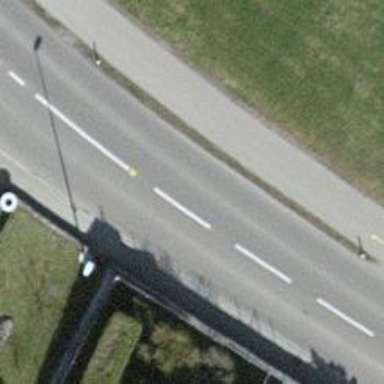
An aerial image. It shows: Secondary road with asphalt surface and sidewalks on both sides.